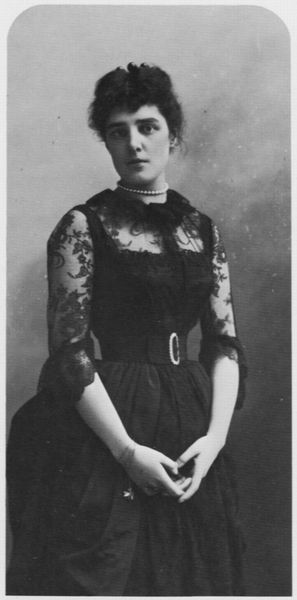
Titel: Lady Randolph Churchill (1854-1921)
Künstler: Atelier Nadar
Institution: unbekannt
Schlagwörter: hand, körper, schatten, weiß, ausschnitt, frau, frisur, haar, hintergrund, kleid, licht, mund, nase, ohr, schmuck, schwarz, vordergrund, blüte, blüten, dame, gürtel, muster, rock, jung, arm, arme, augen, falten, kleidung, kragen, spitze, ärmel, bildnis, hände, portrait, porträt, figur, haare, pose, spitzen, tänzerin, locken, perlen, taille, halsband, mieder, tüll, kette, spitzenkleid, rüschen, halsschmuck, perlenkette, halskette, foto, fotografie, photographie, schnalle, eng, photo, verziert, spitzenkragen, volant, studio, photografie, spitzenbluse, fotoatelier, studioaufnahme, gürtel schnalle, rockfalten, rockschöße, sonntagskleid, spitzeneinsatz